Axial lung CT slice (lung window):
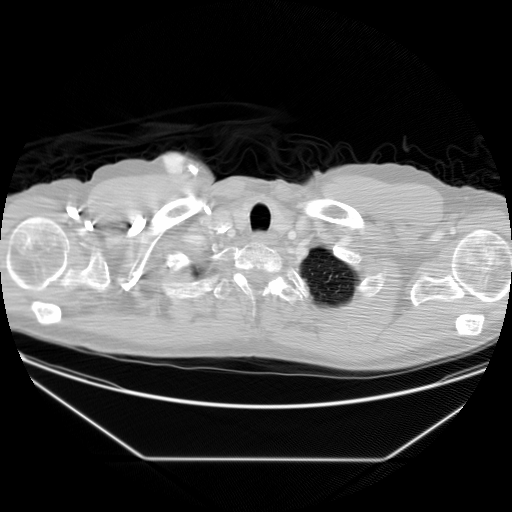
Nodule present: no